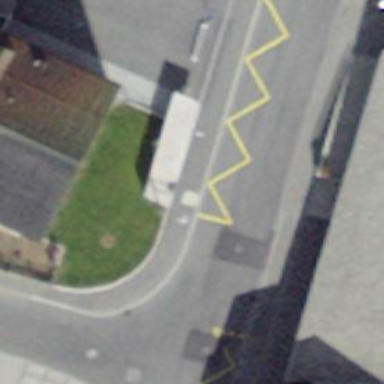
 serving as platform for public transportation."